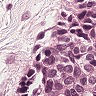
Metastatic tissue present: yes